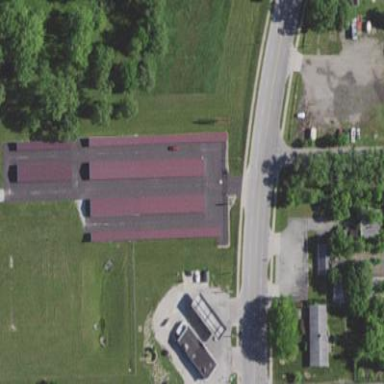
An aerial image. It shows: Storage rental shop.